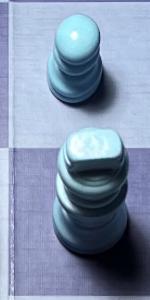
Label: King_White